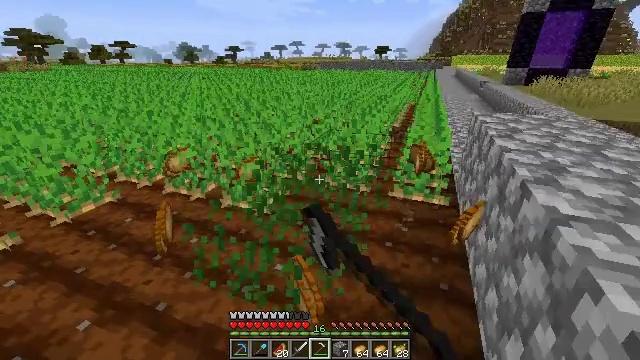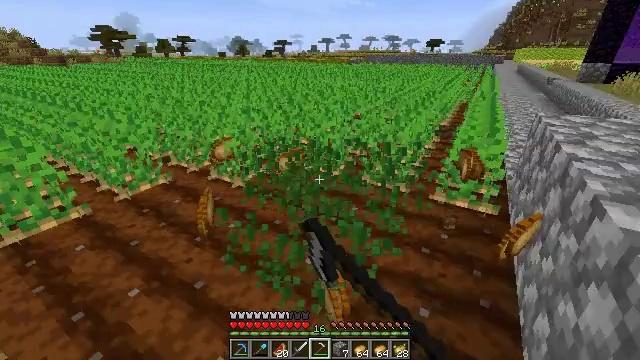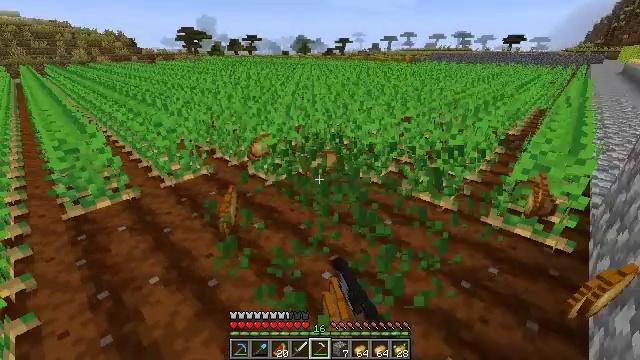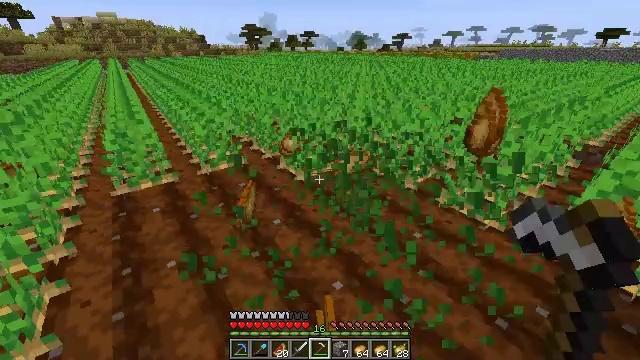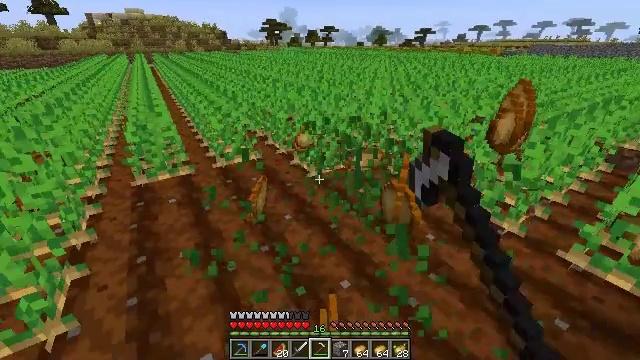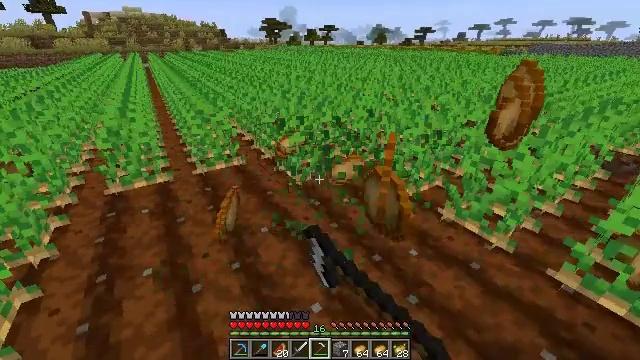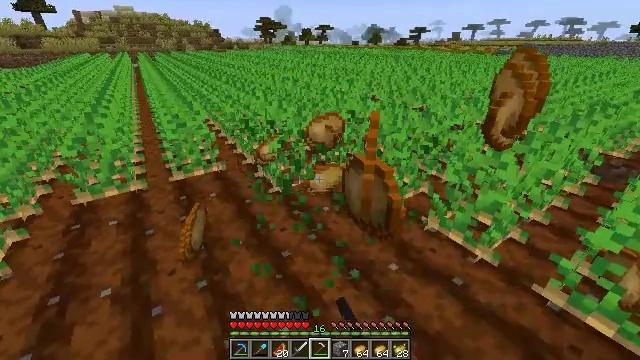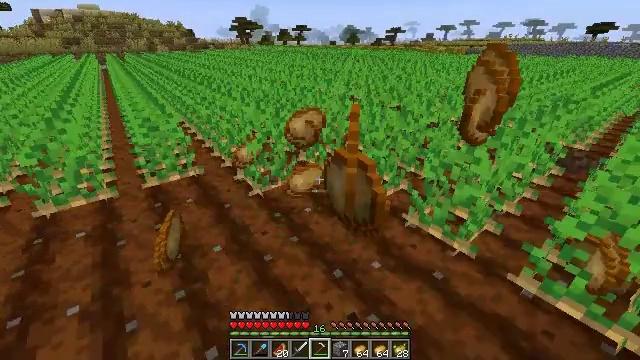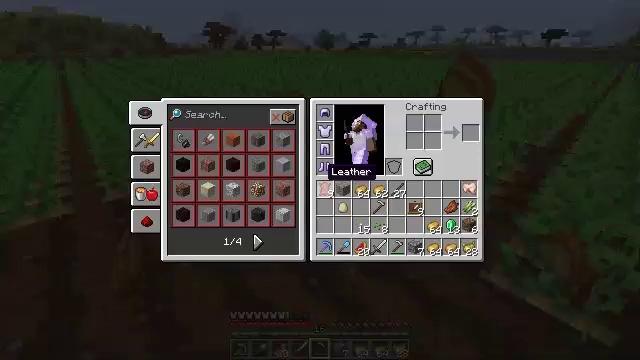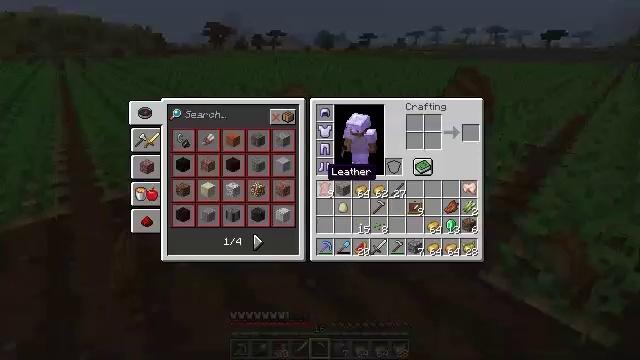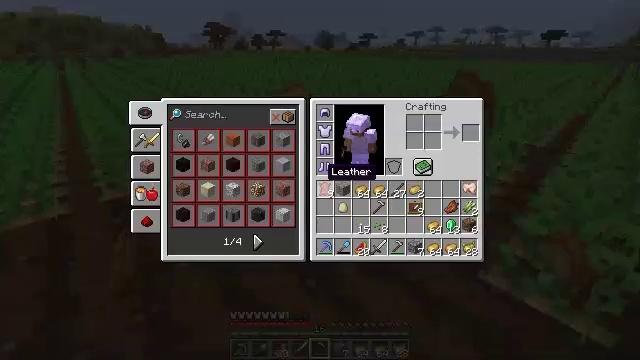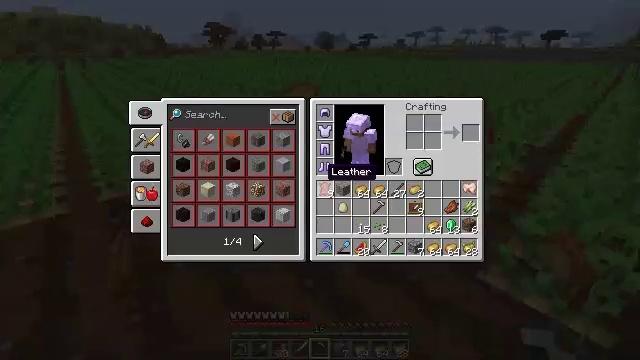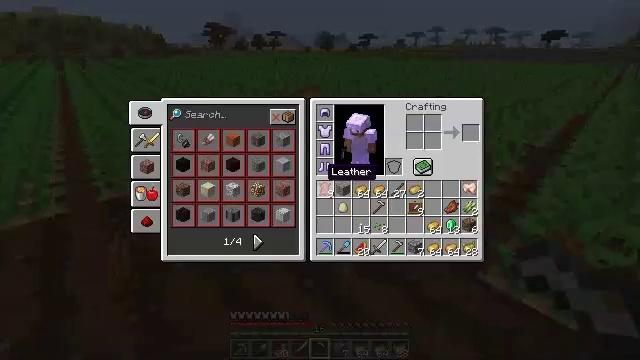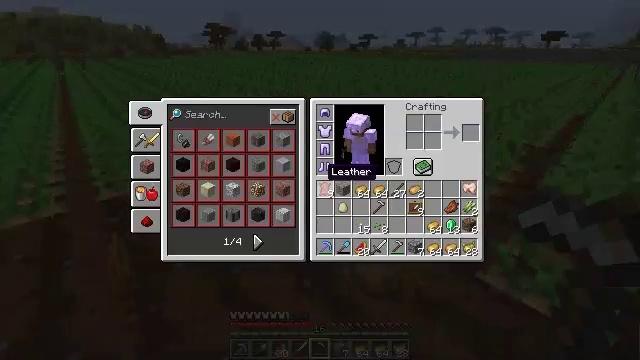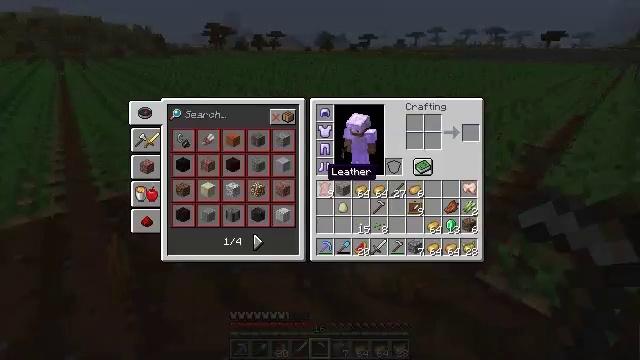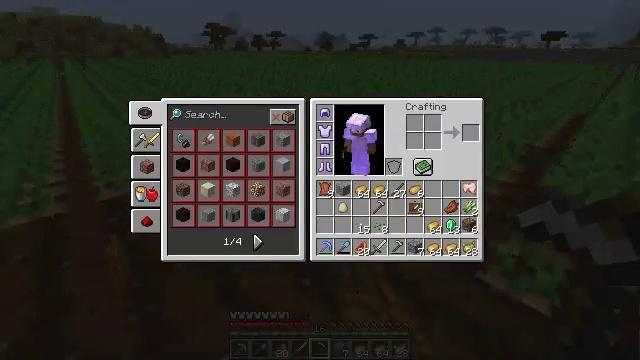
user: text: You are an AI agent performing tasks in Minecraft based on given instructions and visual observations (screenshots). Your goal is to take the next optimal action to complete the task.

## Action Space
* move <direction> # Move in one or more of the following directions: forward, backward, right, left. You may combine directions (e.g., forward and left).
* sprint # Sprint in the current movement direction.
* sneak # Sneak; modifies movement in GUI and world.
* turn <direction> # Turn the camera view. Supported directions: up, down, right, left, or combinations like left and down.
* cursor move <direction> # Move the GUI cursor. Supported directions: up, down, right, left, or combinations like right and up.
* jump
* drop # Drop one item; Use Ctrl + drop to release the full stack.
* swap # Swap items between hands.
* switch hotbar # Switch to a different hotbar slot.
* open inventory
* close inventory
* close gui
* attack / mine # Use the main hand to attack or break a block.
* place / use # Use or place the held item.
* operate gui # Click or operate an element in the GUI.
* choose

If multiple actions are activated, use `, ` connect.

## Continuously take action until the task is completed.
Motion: motion action
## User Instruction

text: Dig up potatoes from the soil.
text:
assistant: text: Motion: move forward and move right, turn left and down, attack / mine
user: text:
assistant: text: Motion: move forward and move right, turn left, attack / mine
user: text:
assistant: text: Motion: move forward and move right, turn left, attack / mine
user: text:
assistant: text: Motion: move forward and move right, turn left, attack / mine
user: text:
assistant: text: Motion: move forward and move right, attack / mine
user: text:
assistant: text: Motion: no_op
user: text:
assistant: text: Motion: turn right
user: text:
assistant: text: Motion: turn right, open inventory
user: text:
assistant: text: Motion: open inventory
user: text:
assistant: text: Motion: open inventory
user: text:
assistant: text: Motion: no_op
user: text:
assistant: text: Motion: no_op
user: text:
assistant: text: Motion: no_op
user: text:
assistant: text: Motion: no_op
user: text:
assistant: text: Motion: no_op
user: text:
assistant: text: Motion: no_op
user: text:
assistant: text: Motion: no_op
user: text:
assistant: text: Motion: turn right and down
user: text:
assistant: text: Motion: turn right
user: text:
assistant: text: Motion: turn right
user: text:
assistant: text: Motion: move right, turn right, attack / mine
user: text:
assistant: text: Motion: move right, attack / mine
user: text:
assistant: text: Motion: move forward and move right, attack / mine
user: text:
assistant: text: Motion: move forward and move right, turn left and up, attack / mine
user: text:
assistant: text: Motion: move forward, turn left and up, attack / mine
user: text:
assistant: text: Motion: move forward, turn left, attack / mine
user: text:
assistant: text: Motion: move forward, turn left, attack / mine
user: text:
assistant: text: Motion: move forward, turn left, attack / mine
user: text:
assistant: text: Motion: move forward, turn left, attack / mine
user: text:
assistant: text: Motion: move forward, turn left, attack / mine